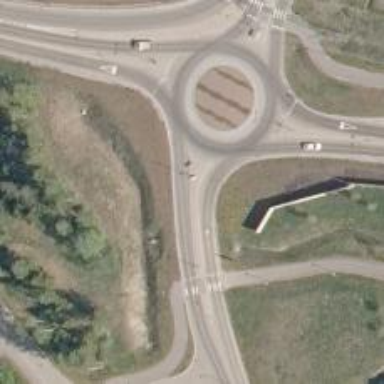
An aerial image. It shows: Asphalt road that is secondary route leading to roundabout.